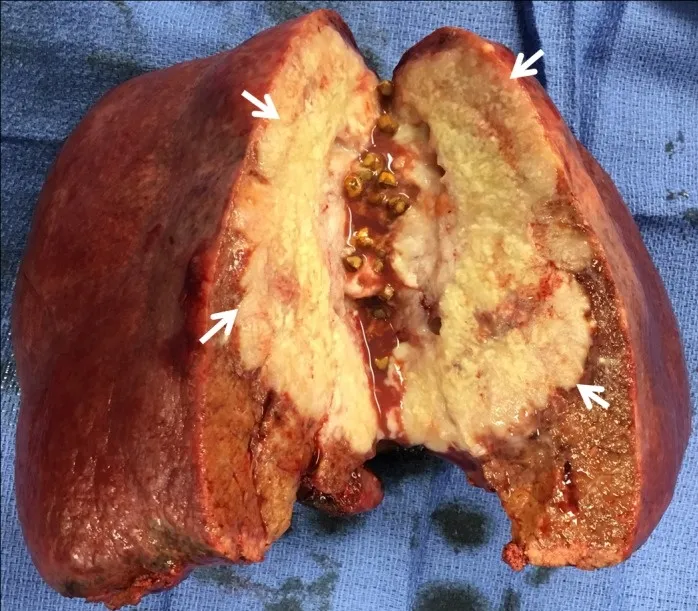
Liver mass (arrows) with resection of affected segments.
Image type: medical_photograph (other_medical_photograph)